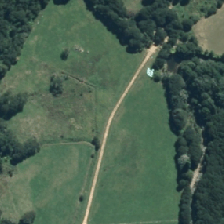
Land cover: high_producing_grassland